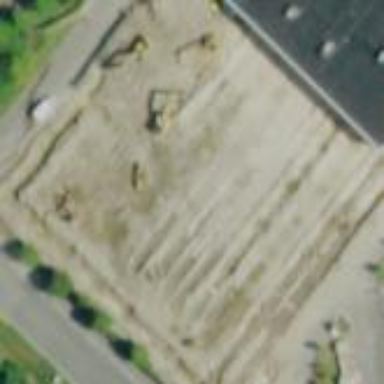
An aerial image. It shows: Flat roof retail building.